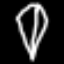
Label: diamond